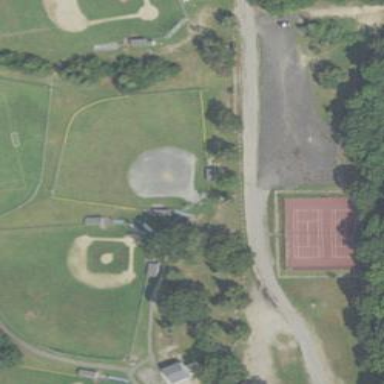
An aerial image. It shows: Baseball pitch for leisure land activities.